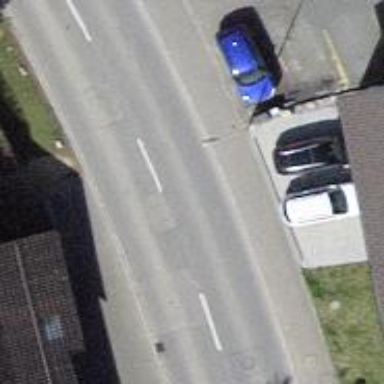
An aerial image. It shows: Tertiary road with designated cycle lane.